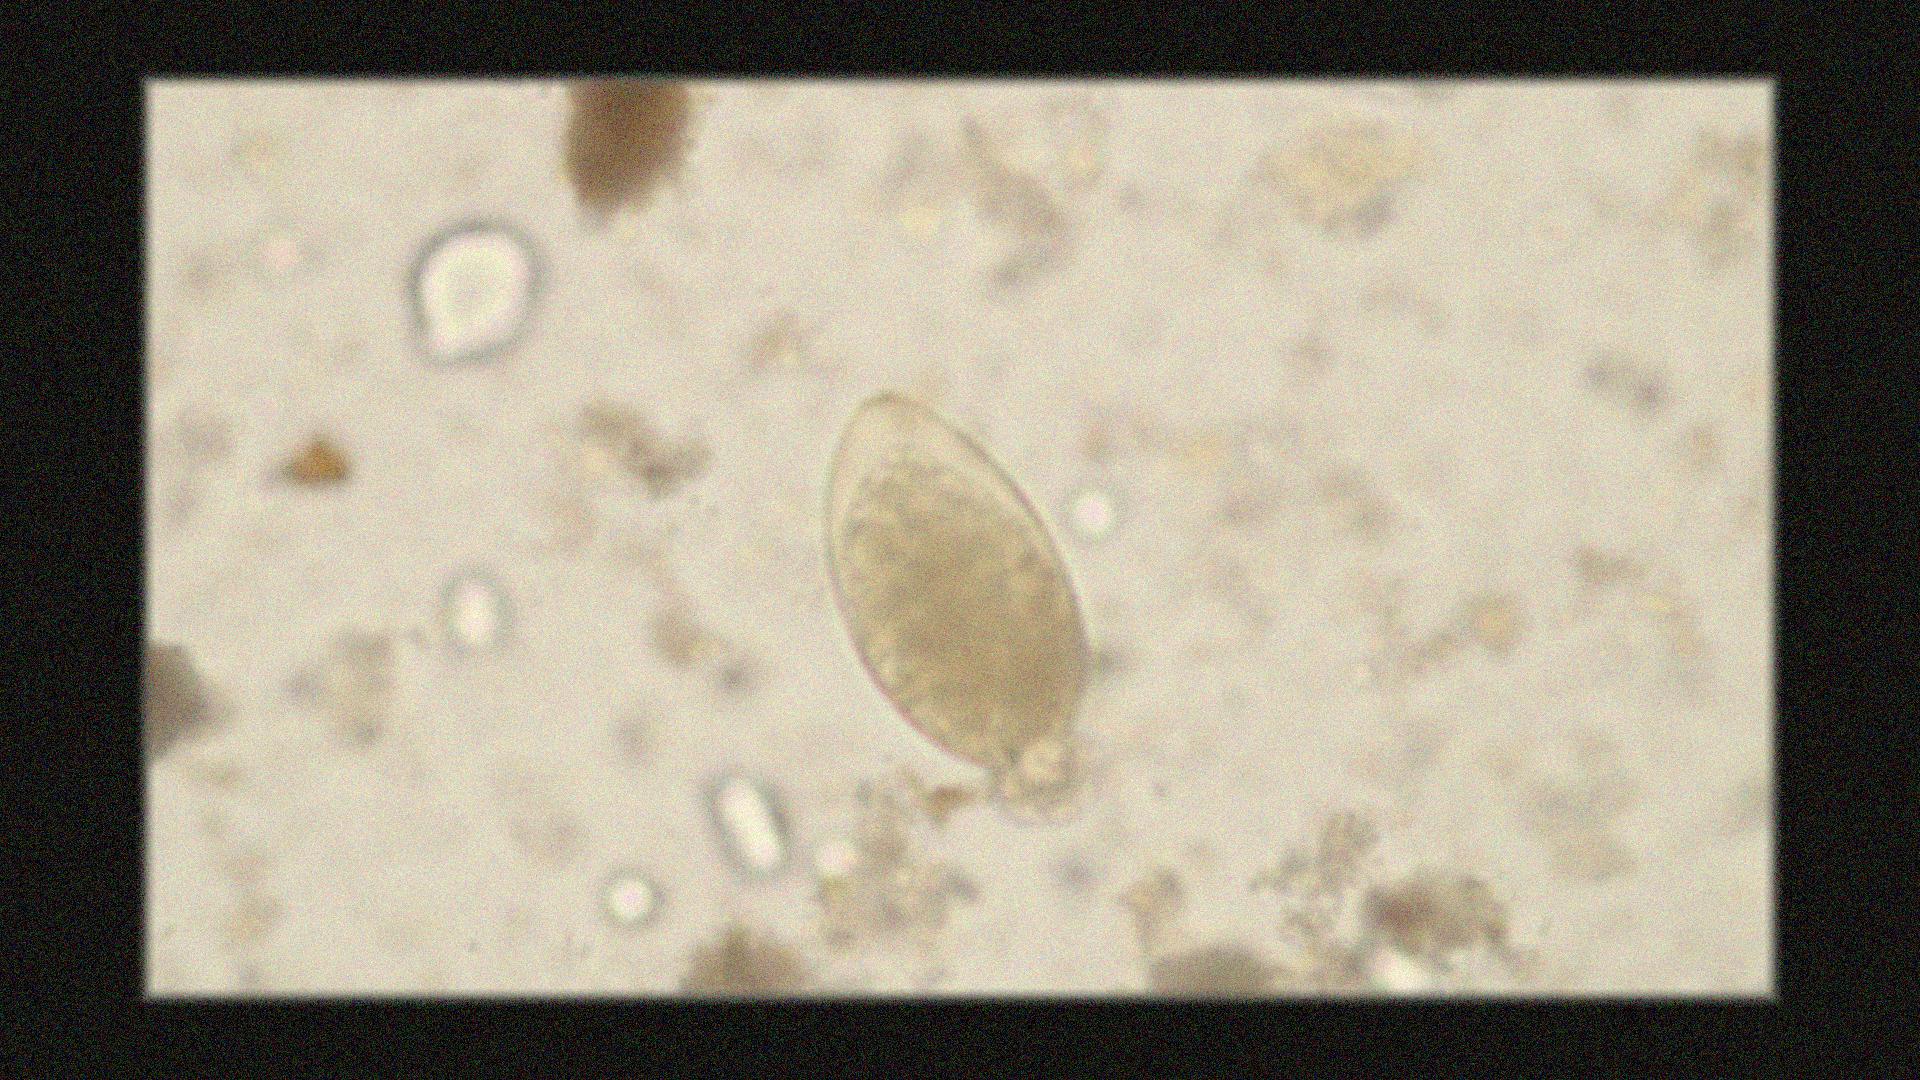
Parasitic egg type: Fasciolopsis buski